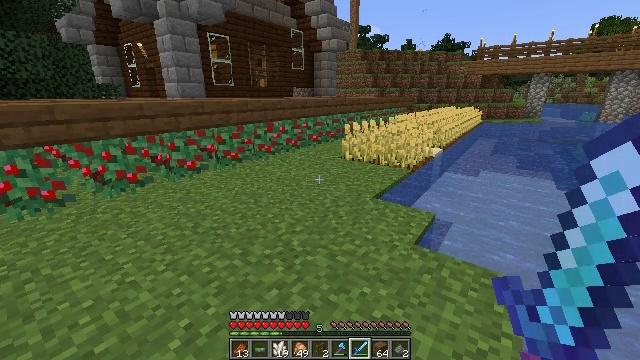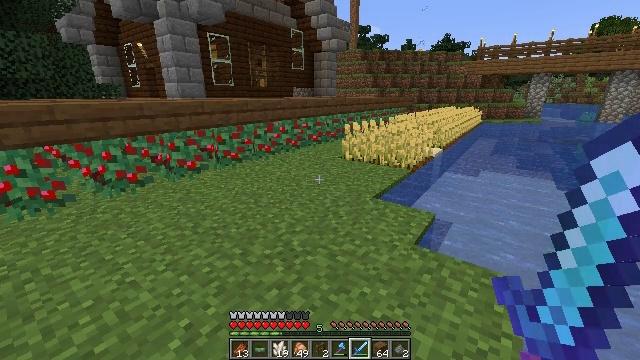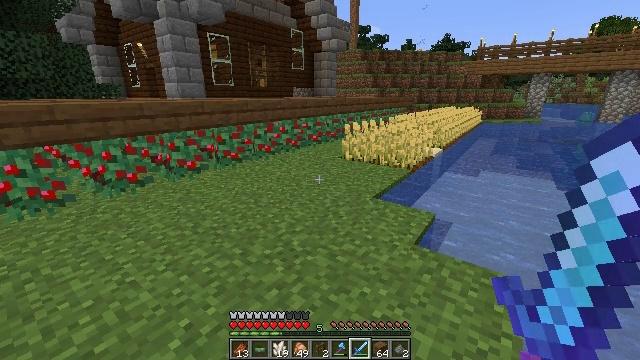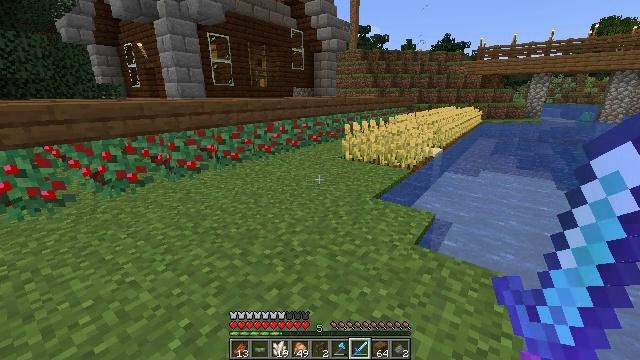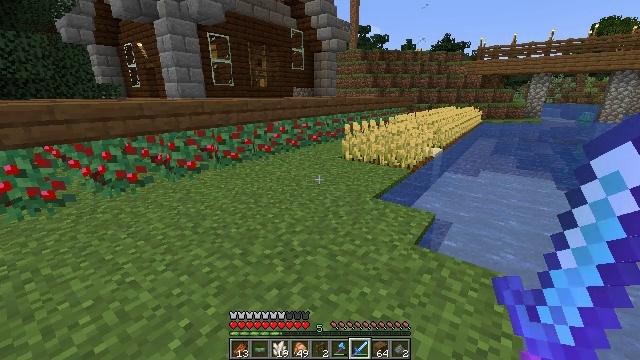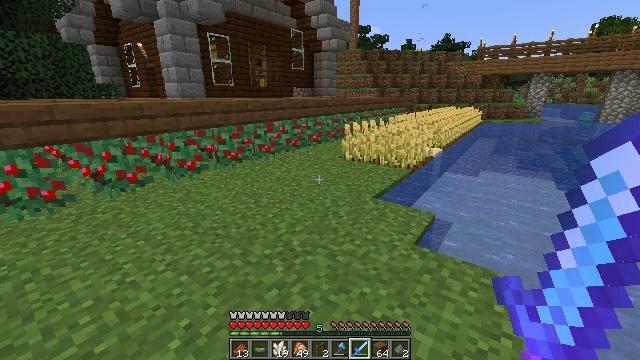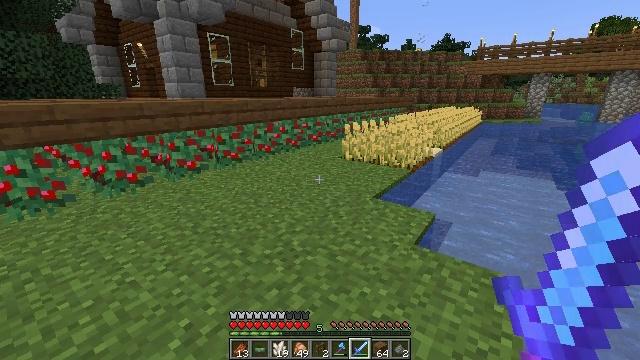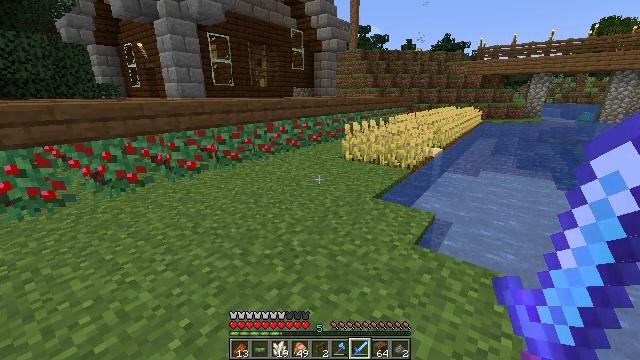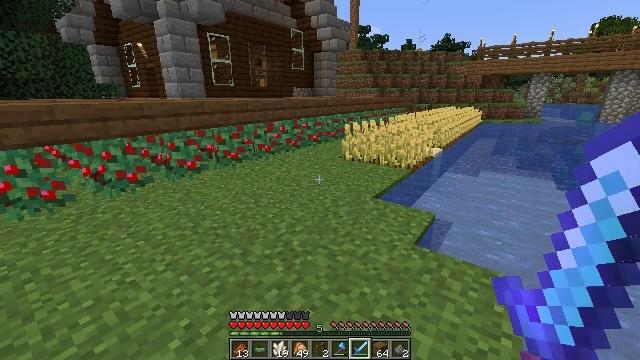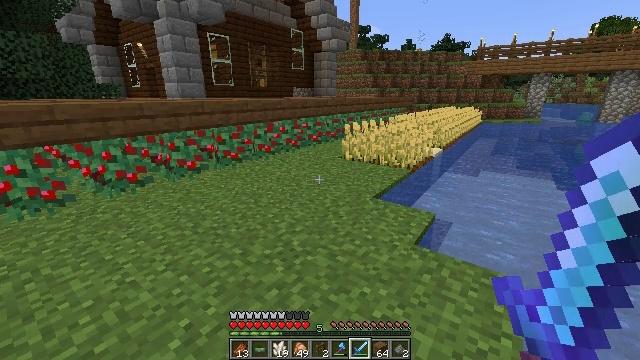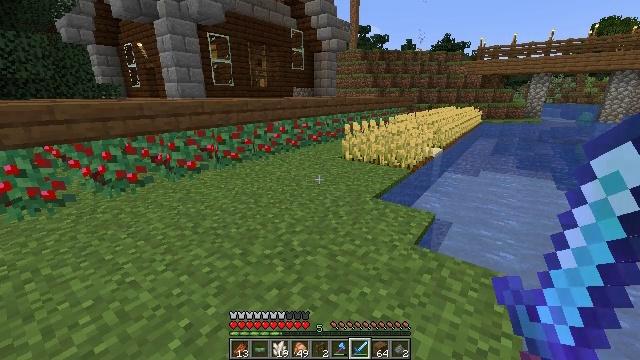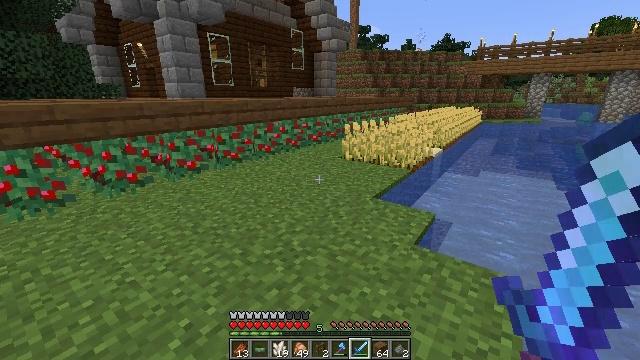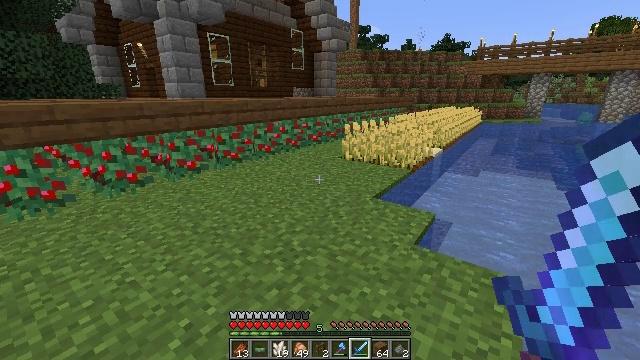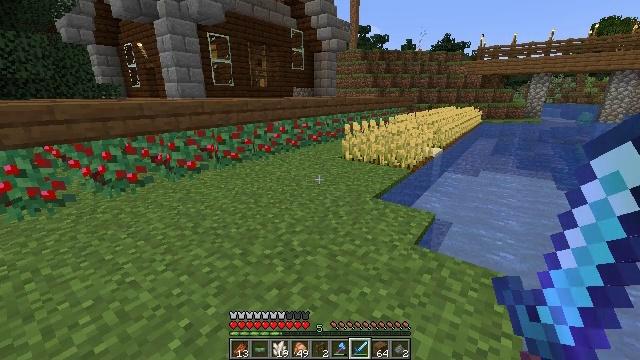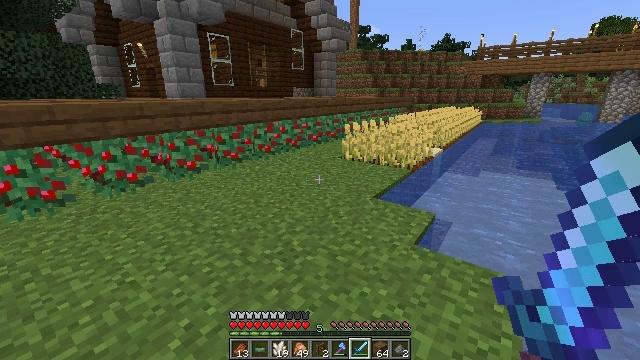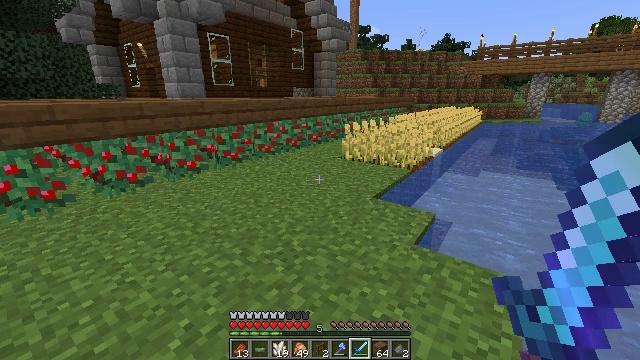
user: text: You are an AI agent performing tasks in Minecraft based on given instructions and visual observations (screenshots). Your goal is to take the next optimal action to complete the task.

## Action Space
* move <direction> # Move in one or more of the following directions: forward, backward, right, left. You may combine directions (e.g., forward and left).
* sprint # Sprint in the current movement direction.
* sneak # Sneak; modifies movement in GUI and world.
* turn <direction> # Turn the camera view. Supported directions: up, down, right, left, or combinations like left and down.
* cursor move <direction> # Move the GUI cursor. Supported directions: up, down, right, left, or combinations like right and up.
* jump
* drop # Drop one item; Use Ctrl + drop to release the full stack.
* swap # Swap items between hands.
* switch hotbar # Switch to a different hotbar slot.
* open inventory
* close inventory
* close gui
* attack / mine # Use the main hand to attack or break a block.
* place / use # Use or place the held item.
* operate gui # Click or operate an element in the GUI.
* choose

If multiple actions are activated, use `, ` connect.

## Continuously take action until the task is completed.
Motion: motion action
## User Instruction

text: Harvest wheat from the field.
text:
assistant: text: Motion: no_op
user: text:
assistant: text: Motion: no_op
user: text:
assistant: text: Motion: no_op
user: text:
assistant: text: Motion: no_op
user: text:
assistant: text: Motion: no_op
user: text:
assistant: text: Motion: no_op
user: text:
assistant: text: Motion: no_op
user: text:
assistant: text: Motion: no_op
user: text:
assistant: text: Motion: no_op
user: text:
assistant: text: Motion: no_op
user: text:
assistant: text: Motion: no_op
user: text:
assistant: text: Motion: no_op
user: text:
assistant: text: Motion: no_op
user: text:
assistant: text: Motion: no_op
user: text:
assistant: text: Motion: no_op
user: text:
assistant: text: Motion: no_op
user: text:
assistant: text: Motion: no_op
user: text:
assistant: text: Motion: no_op
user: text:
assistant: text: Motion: no_op
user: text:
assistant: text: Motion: no_op
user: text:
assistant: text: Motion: no_op
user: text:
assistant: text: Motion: no_op
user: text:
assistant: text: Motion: no_op
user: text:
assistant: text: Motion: no_op
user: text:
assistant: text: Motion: no_op
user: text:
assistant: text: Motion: no_op
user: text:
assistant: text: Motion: no_op
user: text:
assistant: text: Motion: no_op
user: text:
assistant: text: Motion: no_op
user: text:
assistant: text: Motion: no_op